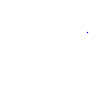
Particle: proton